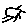
Label: sun